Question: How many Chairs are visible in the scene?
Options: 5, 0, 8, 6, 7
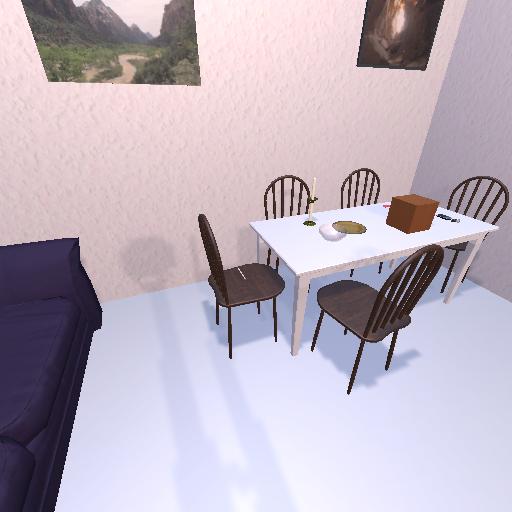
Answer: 5